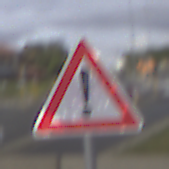
Verkehrszeichen: Gefahrenstelle
Umgebung: Outdoor, Suburban
Tageszeit: MorningAfternoon
Wetter: PartlyCloudy
Licht: Natural
Jahreszeit: NotSpecified
Kontrast: LowContrast